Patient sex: M
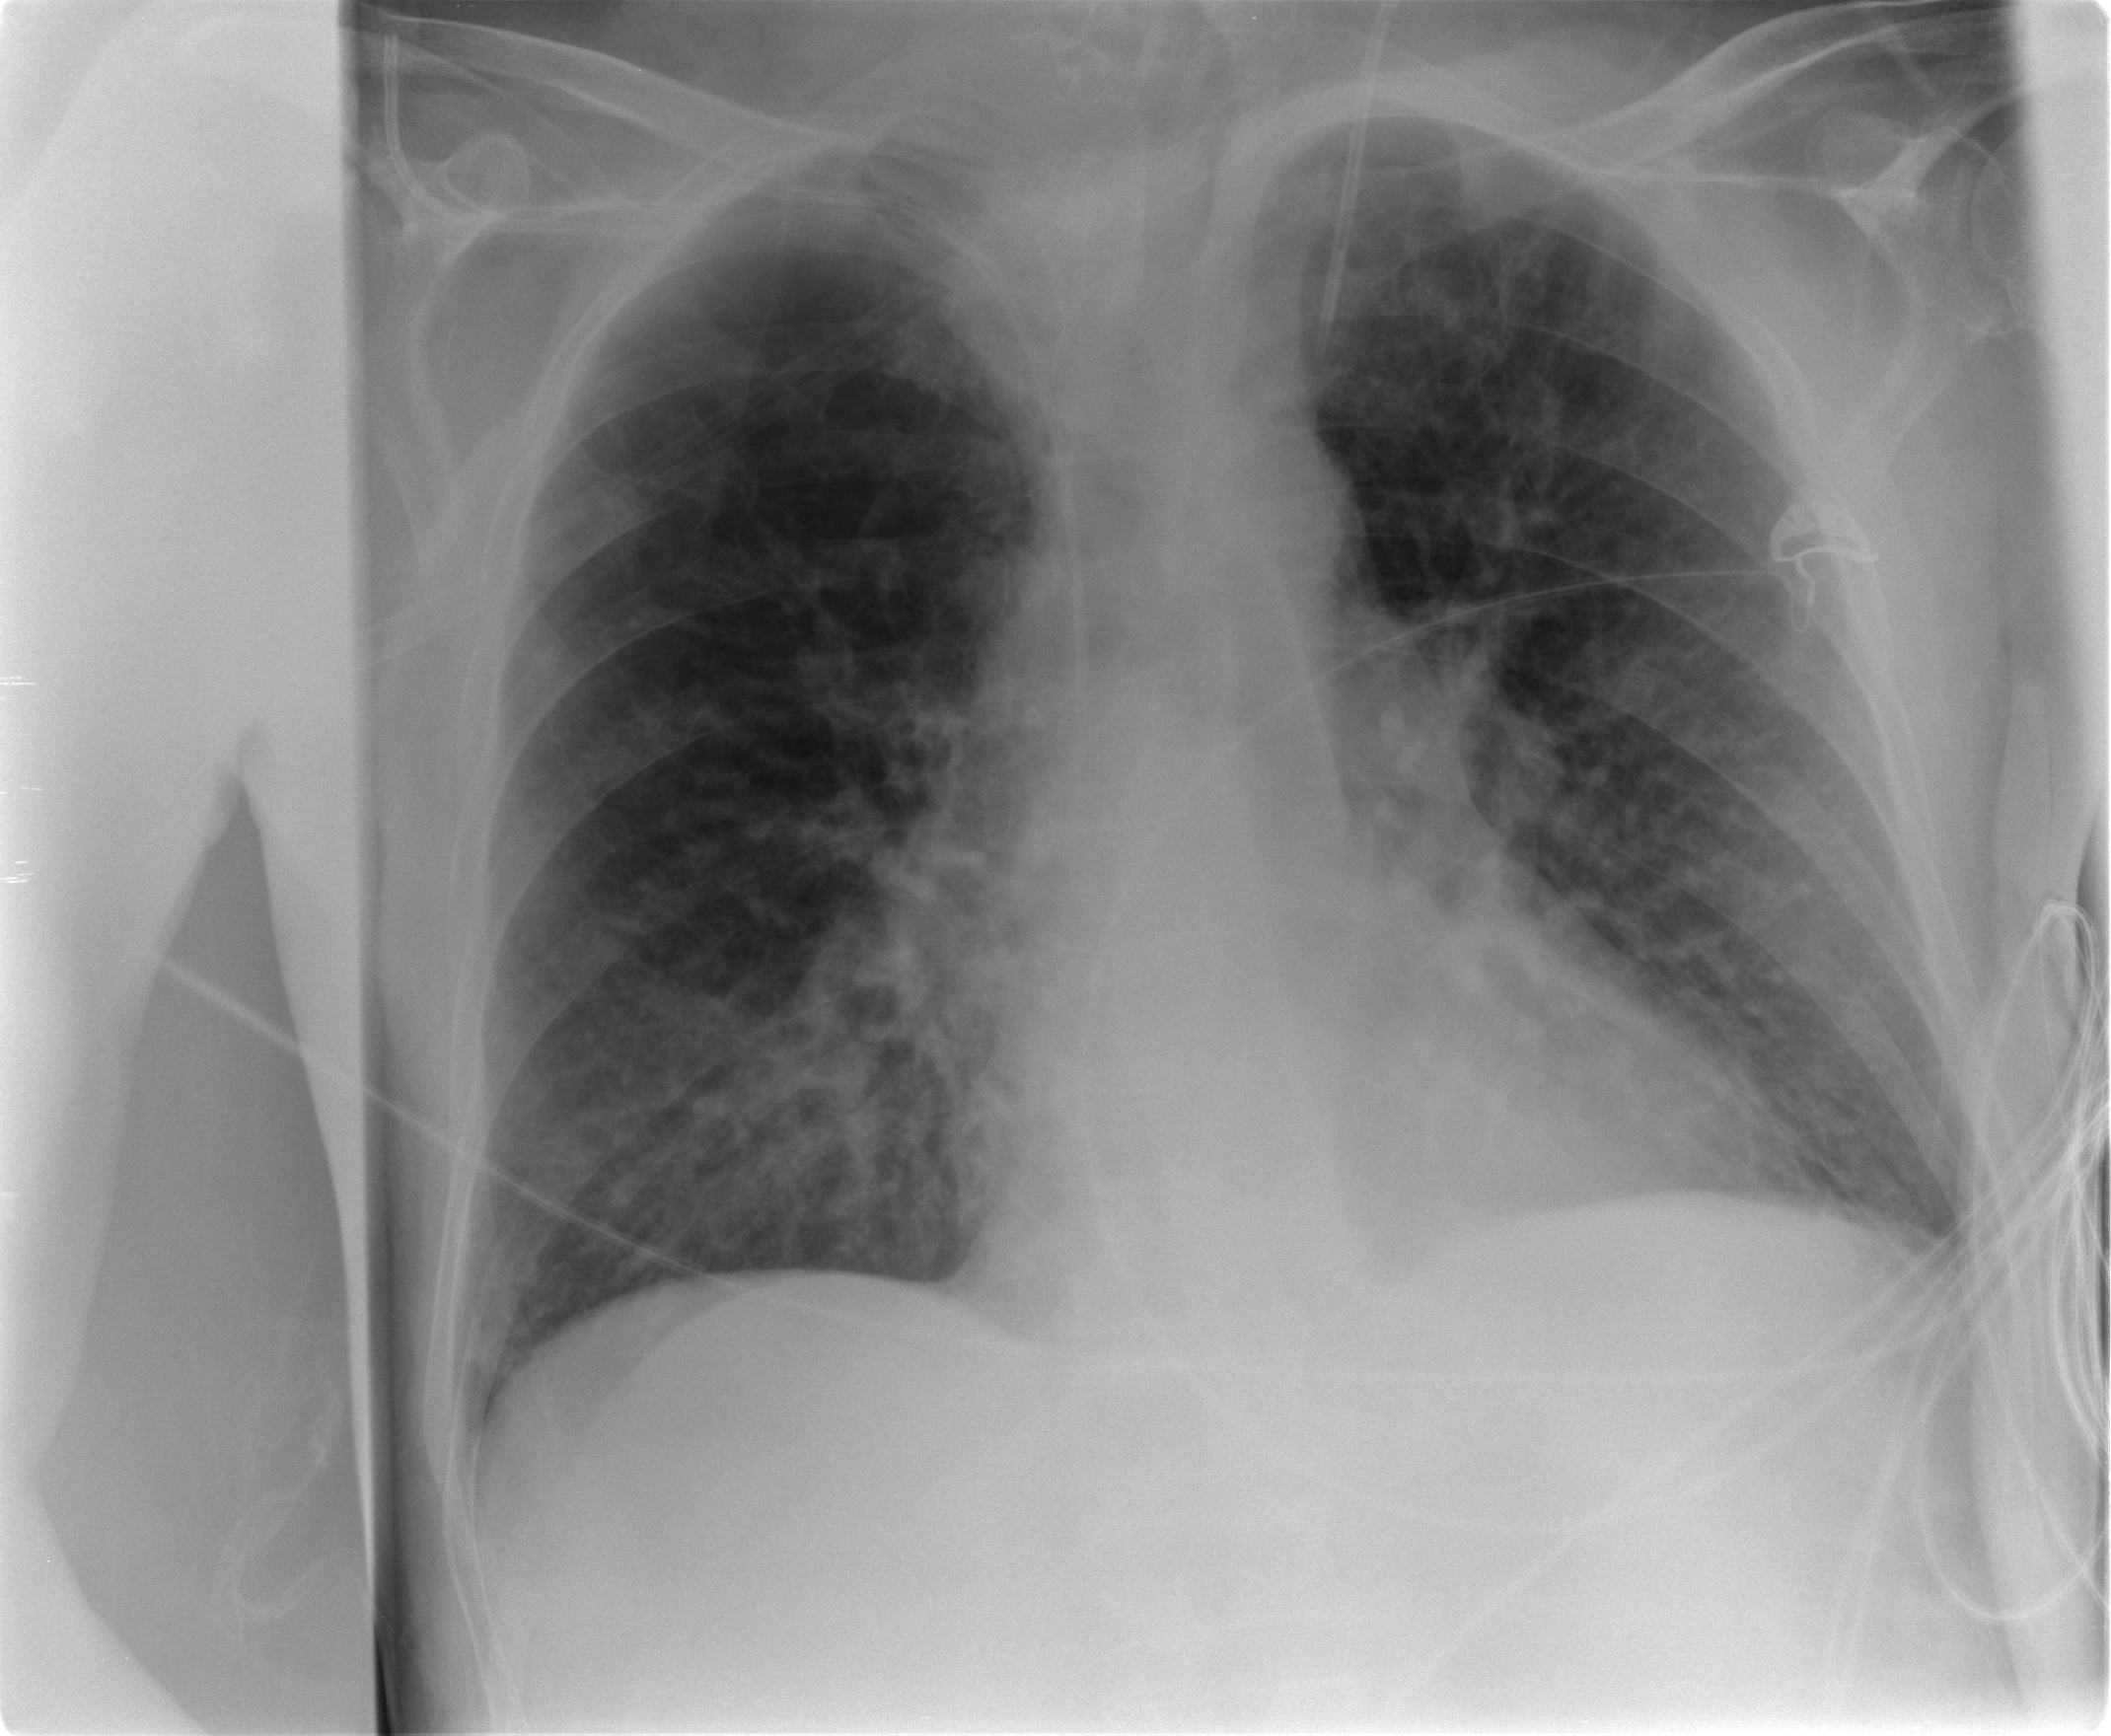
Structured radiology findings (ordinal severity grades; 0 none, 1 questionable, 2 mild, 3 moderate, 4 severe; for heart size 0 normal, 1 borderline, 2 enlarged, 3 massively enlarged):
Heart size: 0
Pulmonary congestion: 2
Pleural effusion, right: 0
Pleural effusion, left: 0
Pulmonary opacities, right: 2
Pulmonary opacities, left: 2
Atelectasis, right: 2
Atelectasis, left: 2